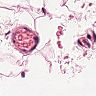
Metastatic tissue present: no